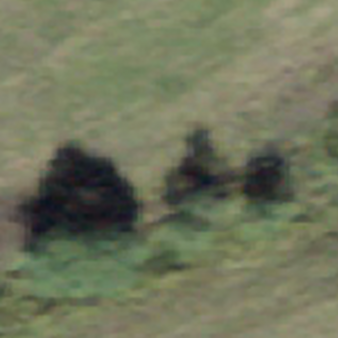
Label: other